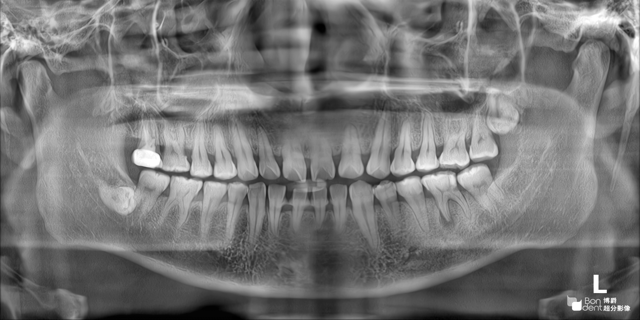
adult